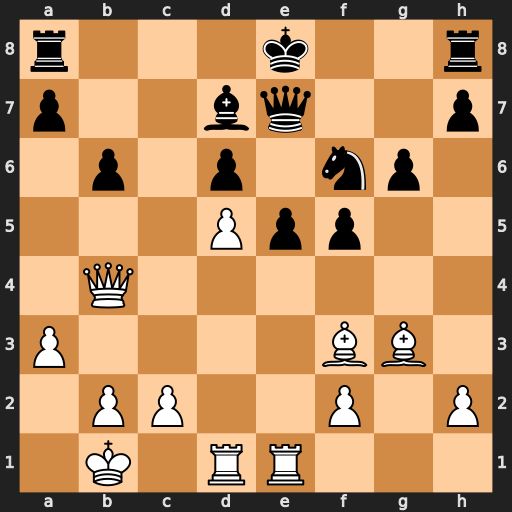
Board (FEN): r3k2r/p2bq2p/1p1p1np1/3Ppp2/1Q6/P4BB1/1PP2P1P/1K1RR3
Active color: w
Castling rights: kq
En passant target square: -
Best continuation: Bxe5 dxe5 d6 Qe6 Bxa8